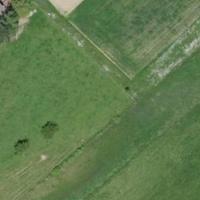
EUNIS habitat code: 24
Species observed at this site:
Zygaena filipendulae
Siona lineata